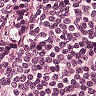
Metastatic tissue present: no